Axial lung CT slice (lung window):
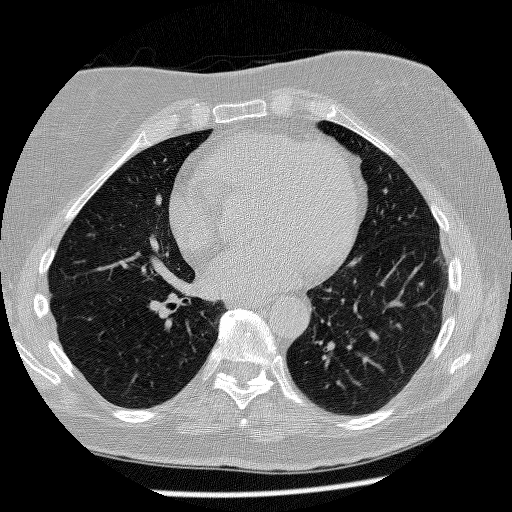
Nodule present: no